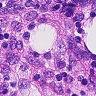
Metastatic tissue present: no